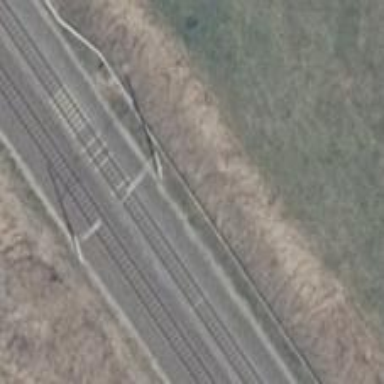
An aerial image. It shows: Railway with electrified contact lines.